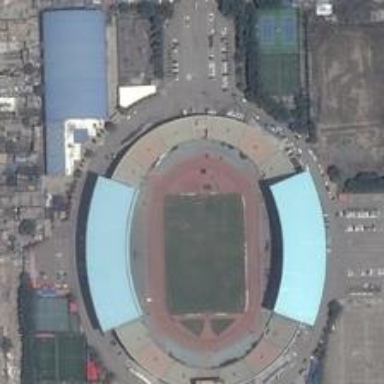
An oval football field is wreathed by some tennis courts and basketball courts .